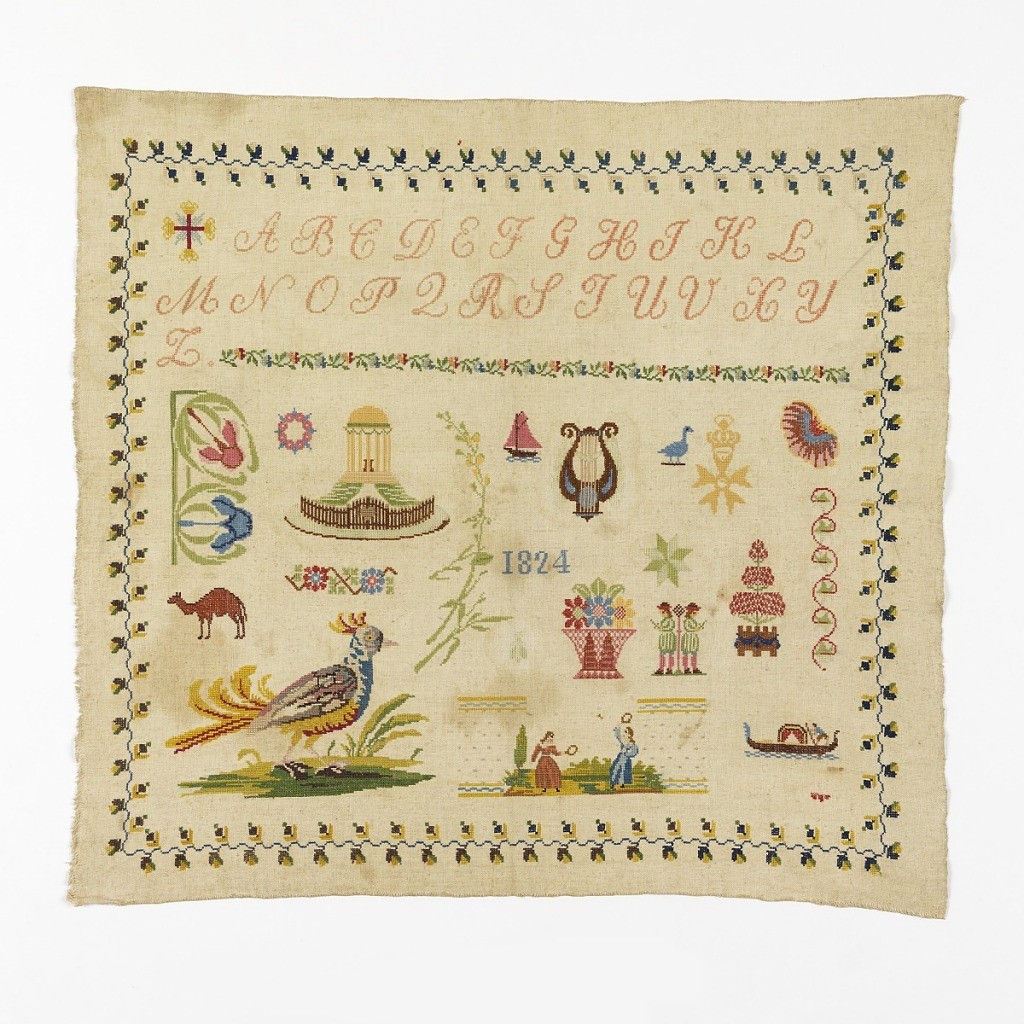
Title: Sampler
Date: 1824, completed early 20th century
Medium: silk and mercerized cotton embroidery on linen foundation Technique: embroidered in cross stitch on plain weave foundation
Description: Maltese cross followed by alphabet; floral band; field of isolated motifs, all contained within a curving floral border.  "1824" in blue in the center.  The date and the "Art Nouveau" motifs on the left contain mercerized cotton.  The sampler may have been started at one date and completed many years later.  Note resemblance to 1981-28-8 and 1981-28-33.